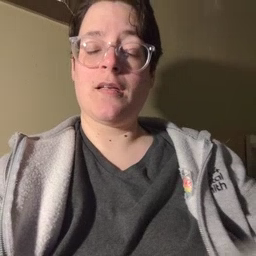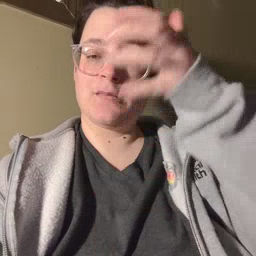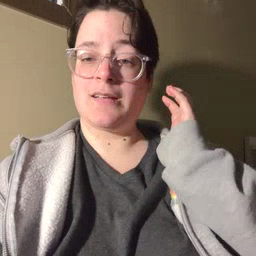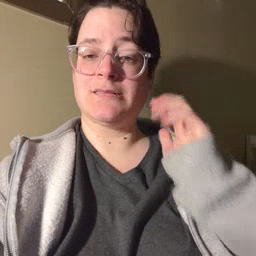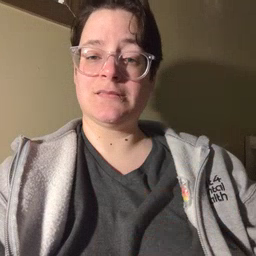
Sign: lion